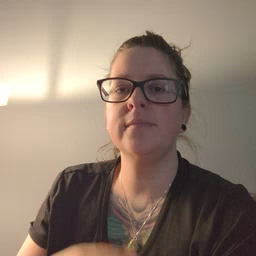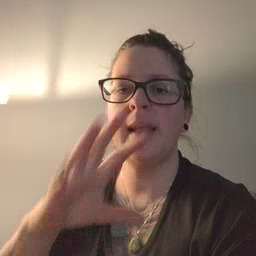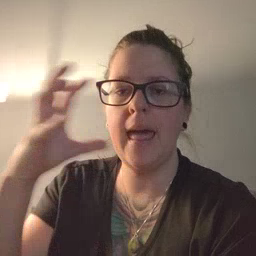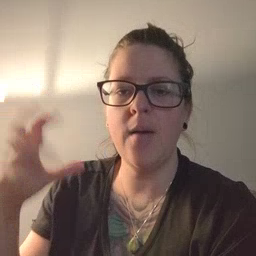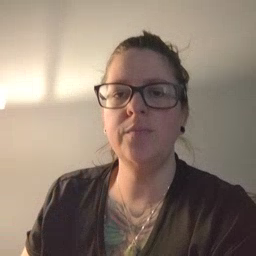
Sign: cloud